Question: I have various lists of points that are plotted and produce graphs like this:

is there any way to integrate over the best fit line to get the area under the curve?
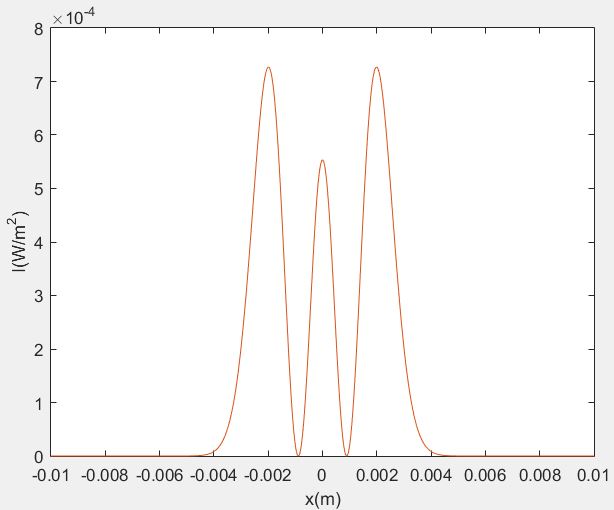
Answer: Yes, you can use 'trapz' to integrate over set of discrete data: <URL>
Assuming your x-axes data is saved to vector 't', and your best fit line data is saved to 'fx', then the area is easily calculated like:
'''
area = trapz(t, fx);
'''